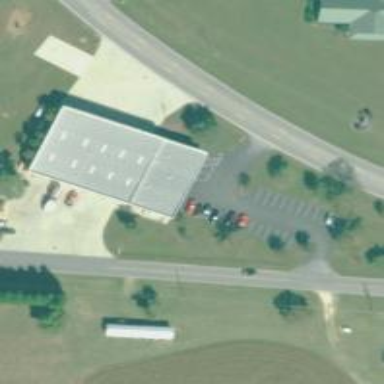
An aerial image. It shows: Fire station building.